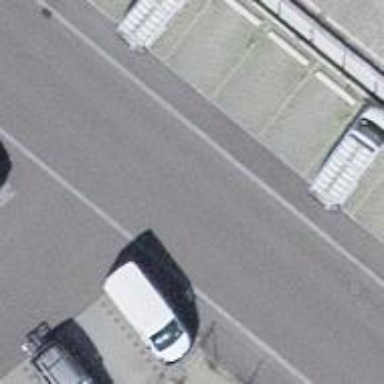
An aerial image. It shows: Parking aisle designated as service road.